Field crop: tomato
Growth stage: 2
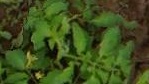
Species: tomato